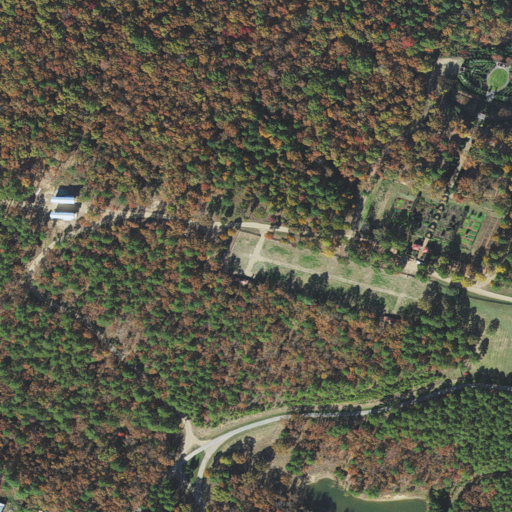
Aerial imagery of ridge(s) in Arkansas named Moss Mountain containing deciduous forest, mixed forest, grassland, pasture, evergreen forest, and shrub